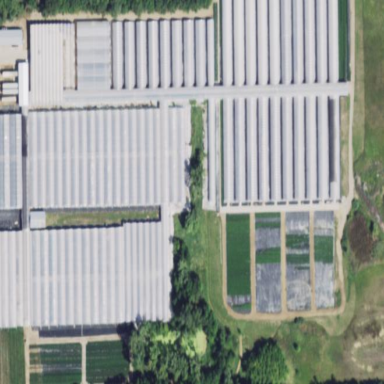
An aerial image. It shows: Area dedicated to greenhouse horticulture.